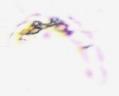
Label: Detritus